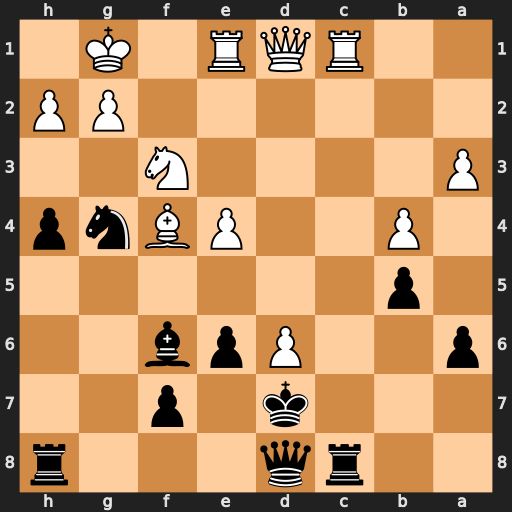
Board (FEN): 2rq3r/3k1p2/p2Ppb2/1p6/1P2PBnp/P4N2/6PP/2RQR1K1
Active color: b
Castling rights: -
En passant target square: -
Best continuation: Qb6+ Be3 Nxe3